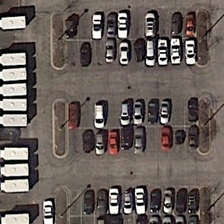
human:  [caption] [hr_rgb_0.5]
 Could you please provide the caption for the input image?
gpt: it is gray land and road, and red, white, black and gray cars .

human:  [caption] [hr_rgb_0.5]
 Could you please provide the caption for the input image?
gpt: many cars are parked in a parking lot .

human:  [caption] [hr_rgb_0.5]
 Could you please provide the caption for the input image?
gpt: this is a parking and many cars .

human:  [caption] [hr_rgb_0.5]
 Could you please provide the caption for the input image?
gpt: many cars are parked in a parking lot .

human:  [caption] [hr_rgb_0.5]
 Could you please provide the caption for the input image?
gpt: this is a parking and many cars .